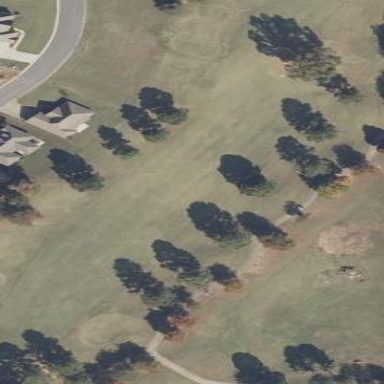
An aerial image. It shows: Golf fairway surrounded by grass.